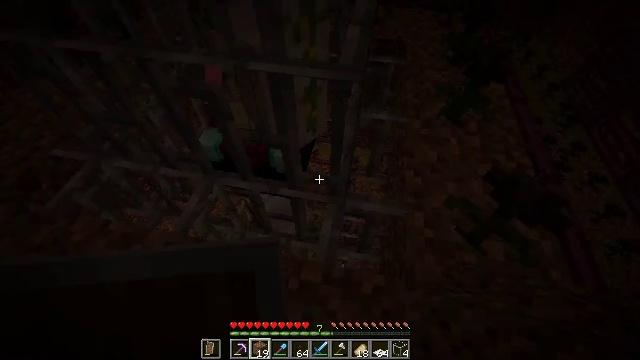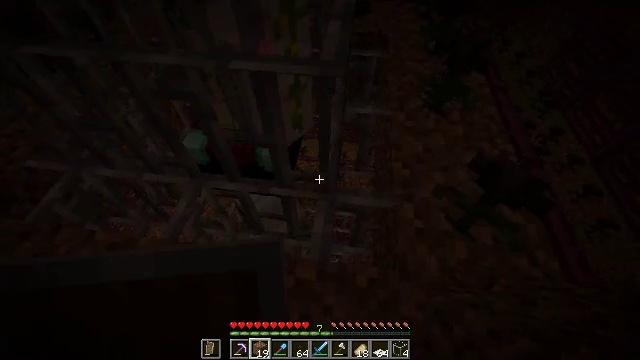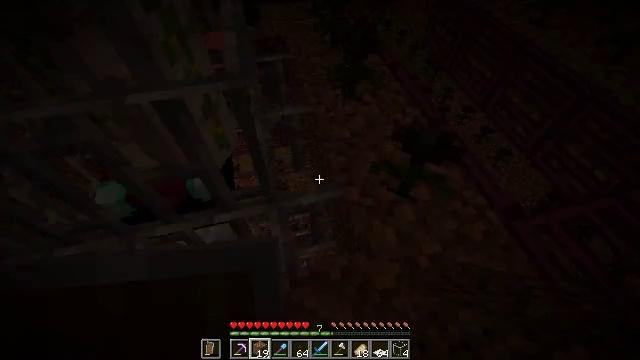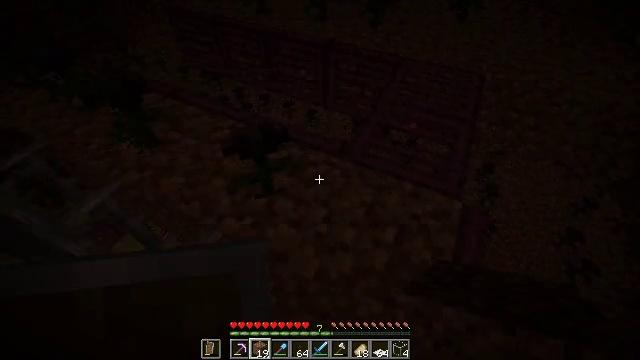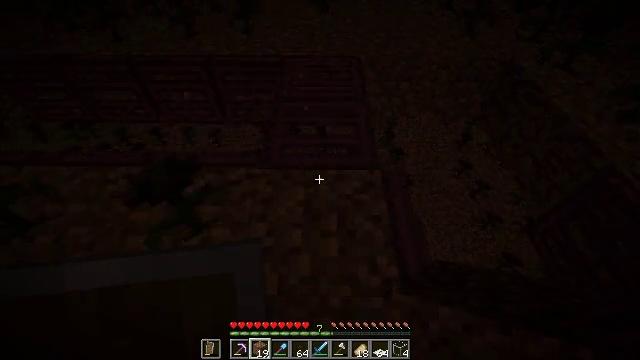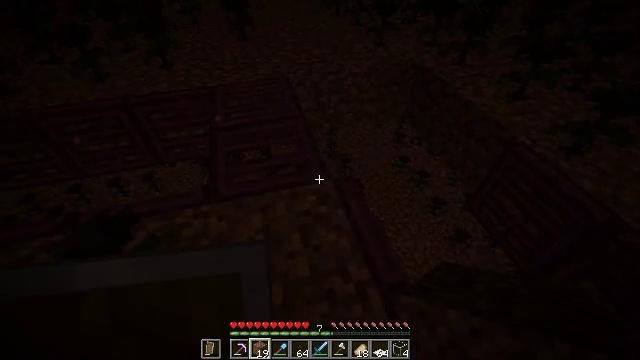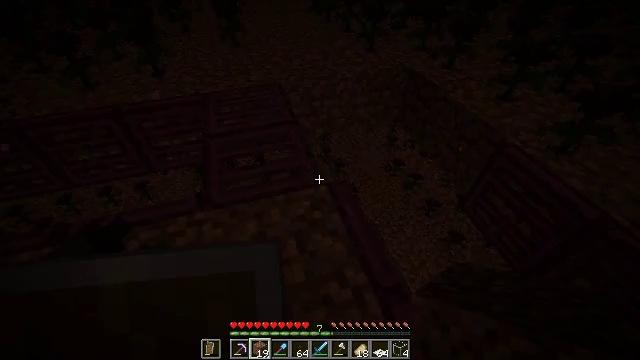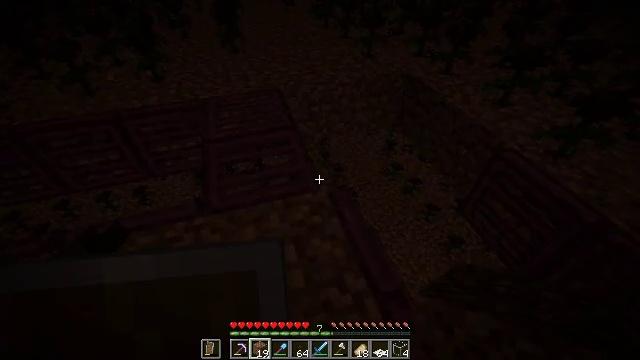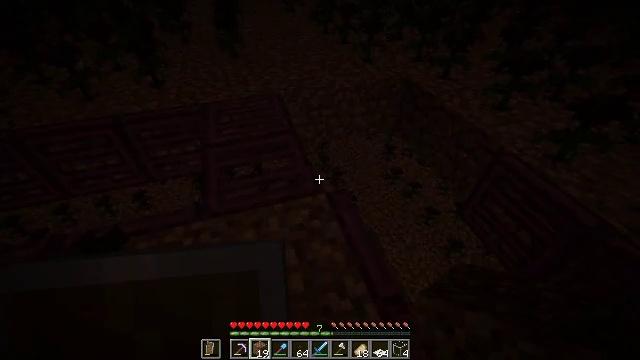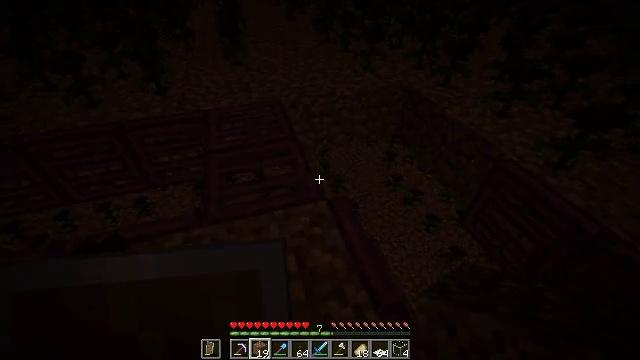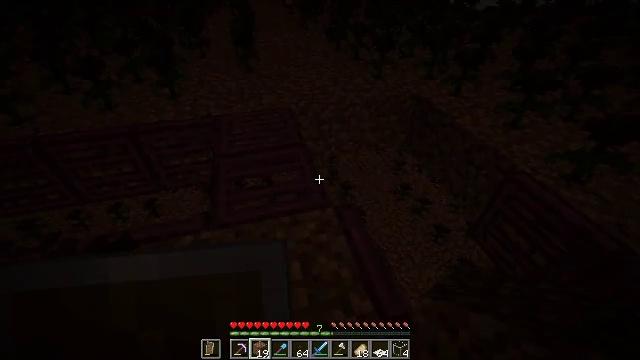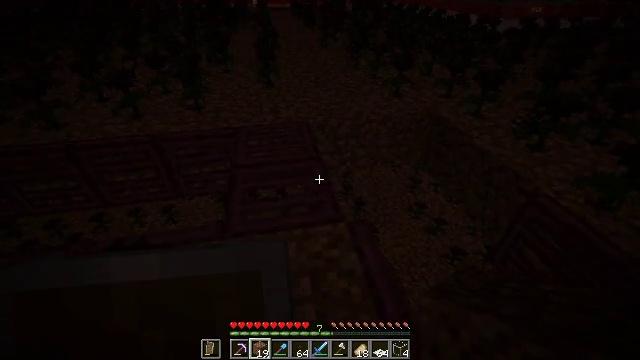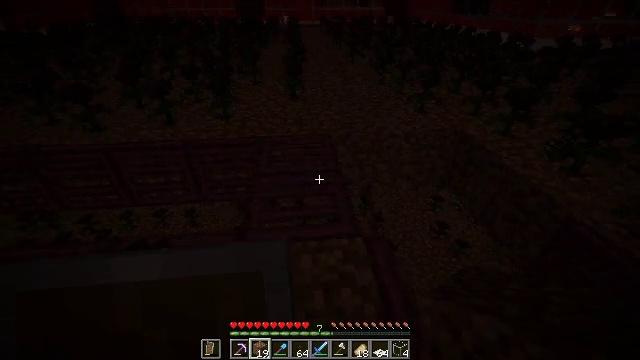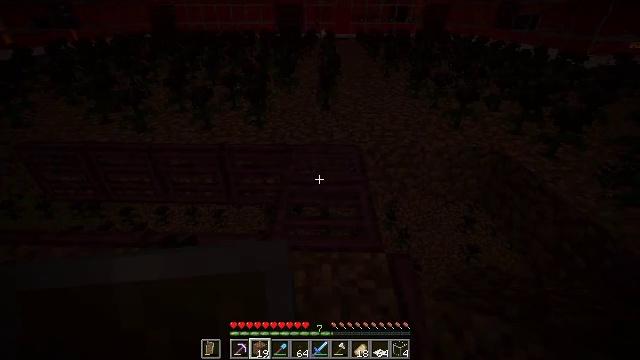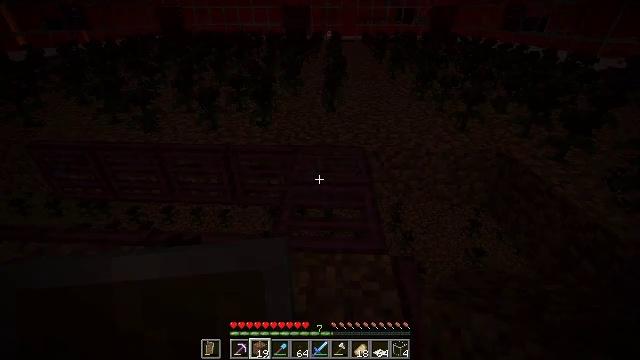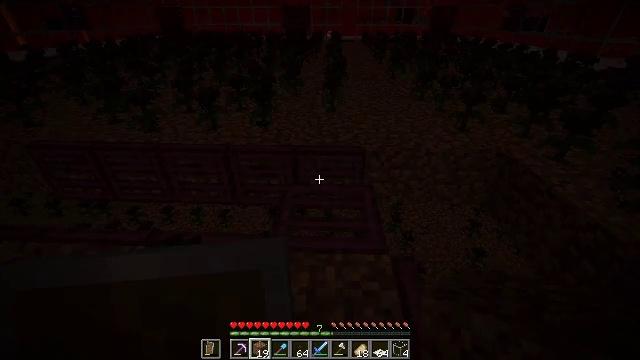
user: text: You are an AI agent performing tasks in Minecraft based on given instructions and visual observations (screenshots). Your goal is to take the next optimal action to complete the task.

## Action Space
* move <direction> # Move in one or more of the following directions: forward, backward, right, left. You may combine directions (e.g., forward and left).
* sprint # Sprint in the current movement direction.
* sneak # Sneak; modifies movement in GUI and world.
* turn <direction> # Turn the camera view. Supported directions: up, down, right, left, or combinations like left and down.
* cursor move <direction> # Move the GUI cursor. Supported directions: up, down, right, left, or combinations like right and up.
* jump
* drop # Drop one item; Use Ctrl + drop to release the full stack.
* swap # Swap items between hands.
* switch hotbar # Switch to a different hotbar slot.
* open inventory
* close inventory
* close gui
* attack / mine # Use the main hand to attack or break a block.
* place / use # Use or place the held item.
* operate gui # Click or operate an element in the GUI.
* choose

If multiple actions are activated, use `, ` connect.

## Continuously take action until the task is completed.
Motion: motion action
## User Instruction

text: Collect the rare wither rose.
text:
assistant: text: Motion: turn right
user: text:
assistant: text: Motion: turn right
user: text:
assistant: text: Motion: turn right and up
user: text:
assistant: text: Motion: turn right
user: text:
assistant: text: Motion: turn right and up
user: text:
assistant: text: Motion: turn right and up
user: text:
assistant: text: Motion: turn up
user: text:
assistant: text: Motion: no_op
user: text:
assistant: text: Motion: turn up
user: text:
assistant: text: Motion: turn left and up
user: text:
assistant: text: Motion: turn left and up
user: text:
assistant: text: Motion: turn left and up
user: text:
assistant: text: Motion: turn left and up
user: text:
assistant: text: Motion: turn left
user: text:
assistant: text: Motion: use / place
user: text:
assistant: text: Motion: use / place
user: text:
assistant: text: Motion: use / place
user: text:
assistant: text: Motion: no_op
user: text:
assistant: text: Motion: no_op
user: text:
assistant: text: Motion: no_op
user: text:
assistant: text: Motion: turn down
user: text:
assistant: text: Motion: no_op
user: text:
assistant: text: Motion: use / place
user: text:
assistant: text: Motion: use / place
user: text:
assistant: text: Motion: turn left and up
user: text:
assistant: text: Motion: turn left and up
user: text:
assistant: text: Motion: turn left and up
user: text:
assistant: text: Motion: turn left
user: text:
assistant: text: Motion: turn left
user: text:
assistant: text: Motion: turn left